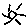
Label: sun